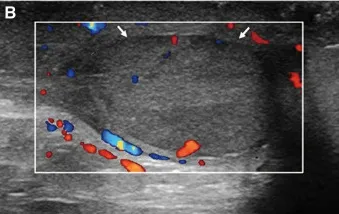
Ultrasound images of the right testicle during treatment and follow-up. To postoperative week 2 , the ultrasound showed two patchy hypoechoic areas (arrow) in the right testicle, which gradually narrowed and almost returned to normalcy.
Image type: radiology (ultrasound)